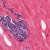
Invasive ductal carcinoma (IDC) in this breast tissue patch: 0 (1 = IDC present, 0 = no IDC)